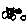
Label: moon